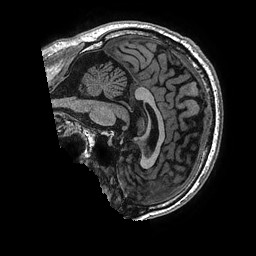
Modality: T1w
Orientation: sagittal
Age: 47
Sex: male
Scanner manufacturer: ge
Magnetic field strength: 3 T
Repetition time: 0.006952 s
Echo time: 0.00292 s